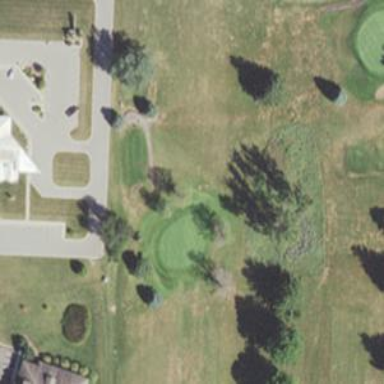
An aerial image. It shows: View of golf hole.